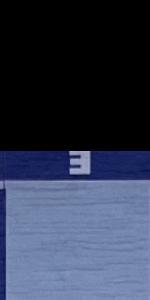
Label: Empty